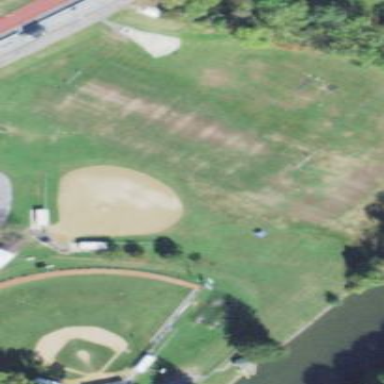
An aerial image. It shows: Softball pitch for leisure sports.